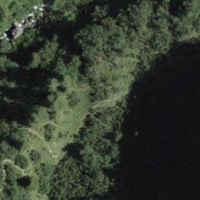
EUNIS habitat code: 32
Species observed at this site:
Aporia crataegi
Silene acaulis